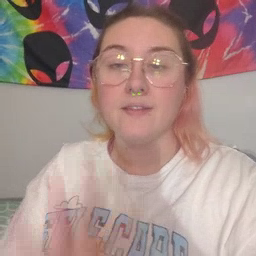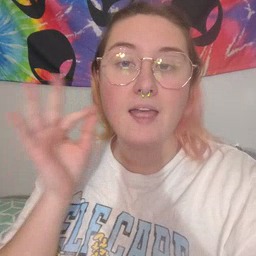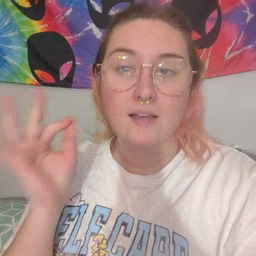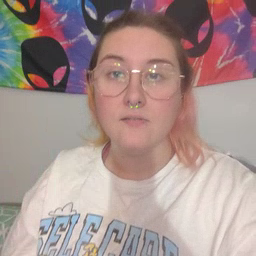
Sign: cat